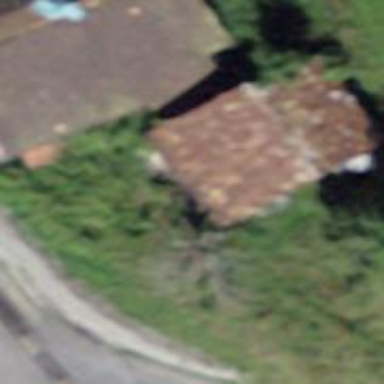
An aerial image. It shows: Barn.